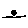
Label: moon